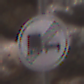
Verkehrszeichen: EndeUeberholverbotKraftfahrzeuge
Umgebung: Outdoor, Urban
Tageszeit: Midday
Wetter: PartlyCloudy
Licht: Natural
Jahreszeit: NotSpecified
Kontrast: MediumContrast